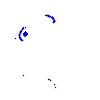
Particle: electron